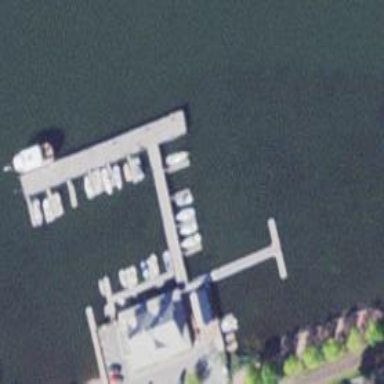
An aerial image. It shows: Newport Municipal Dock at the marina.